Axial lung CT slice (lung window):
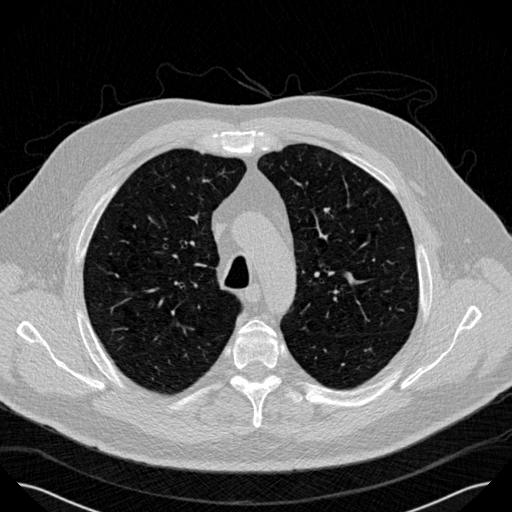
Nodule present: no